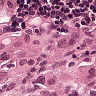
Metastatic tissue present: yes